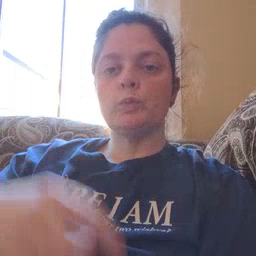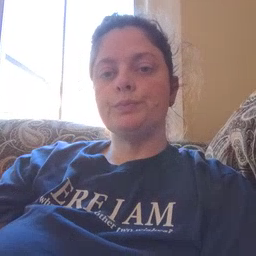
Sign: balloon